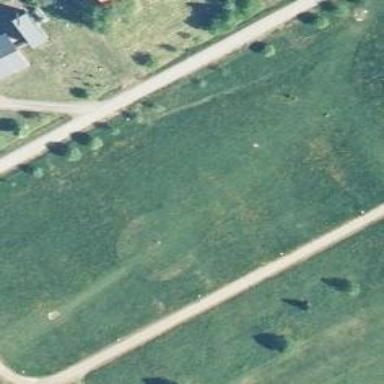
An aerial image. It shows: Disc golf basket.